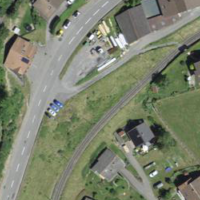
EUNIS habitat code: 55
Species observed at this site:
Allium ursinum
Acer campestre